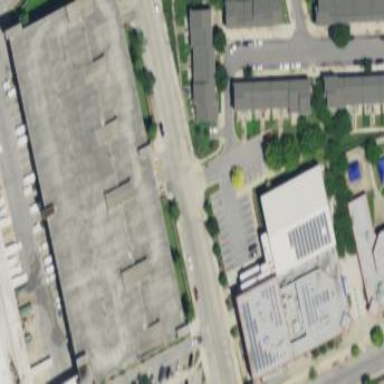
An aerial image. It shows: Multi-storey parking garage.